You are looking at the unprocessed time series of a bearing vibration snapshot. Classify the bearing condition as one of: normal, inner_race, outer_race, ball.
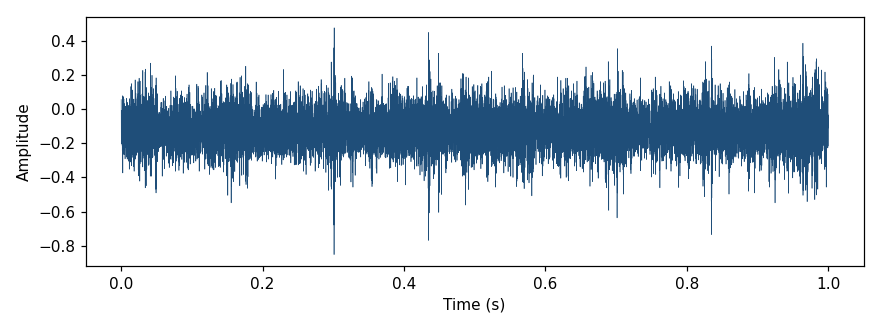
Answer: normal